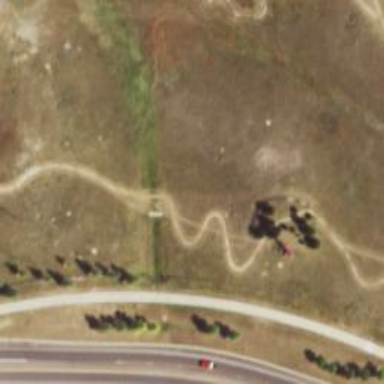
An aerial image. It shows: Cycleway.